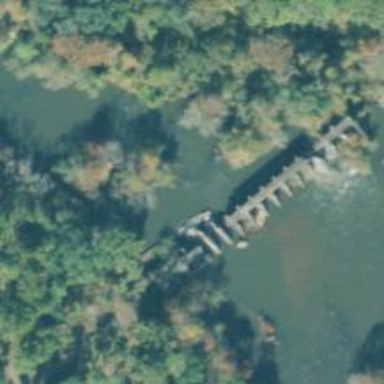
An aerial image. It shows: Dam along waterway.